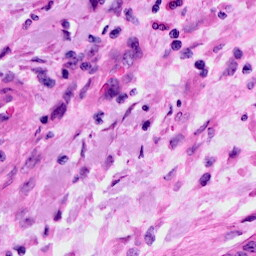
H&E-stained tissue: Cervix